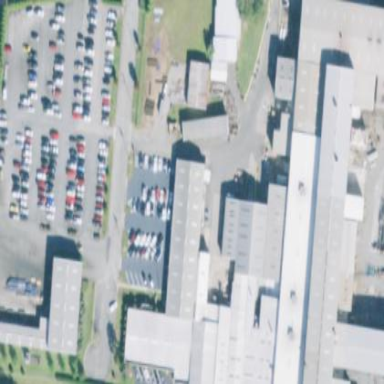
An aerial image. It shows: Industrial building.